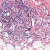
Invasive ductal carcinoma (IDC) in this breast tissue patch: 0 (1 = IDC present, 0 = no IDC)